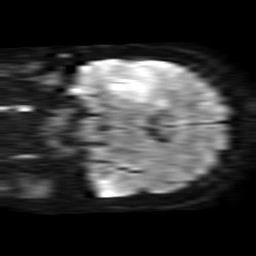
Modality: TRACE
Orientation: coronal
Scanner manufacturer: philips
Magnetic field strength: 1.5 T
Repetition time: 3.4 s
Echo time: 0.06899 s